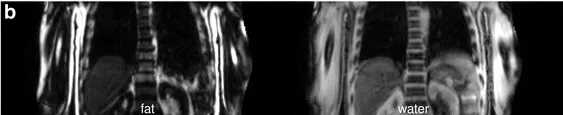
Determined fat and water images The in-phase image demonstrates markedly low MR signals of the liver (arrow).
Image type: radiology (mri)